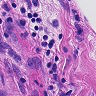
Metastatic tissue present: no